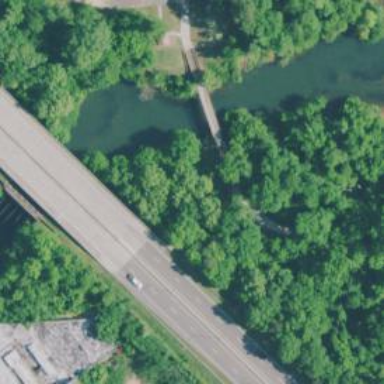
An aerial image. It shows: Bridge over cycleway.